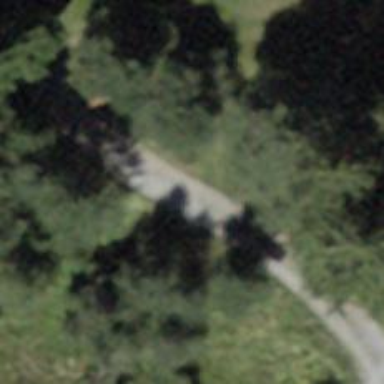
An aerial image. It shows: Designated golf cart path along service road.